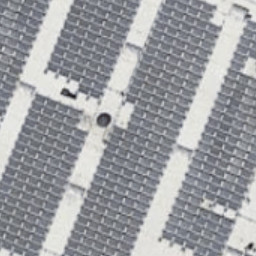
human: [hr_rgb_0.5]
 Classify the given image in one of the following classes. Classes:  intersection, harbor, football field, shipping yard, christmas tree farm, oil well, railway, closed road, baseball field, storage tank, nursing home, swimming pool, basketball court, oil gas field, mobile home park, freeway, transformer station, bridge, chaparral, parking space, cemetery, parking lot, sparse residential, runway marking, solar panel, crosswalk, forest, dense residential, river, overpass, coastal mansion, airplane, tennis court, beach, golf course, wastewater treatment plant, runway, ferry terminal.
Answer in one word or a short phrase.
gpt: solar panel